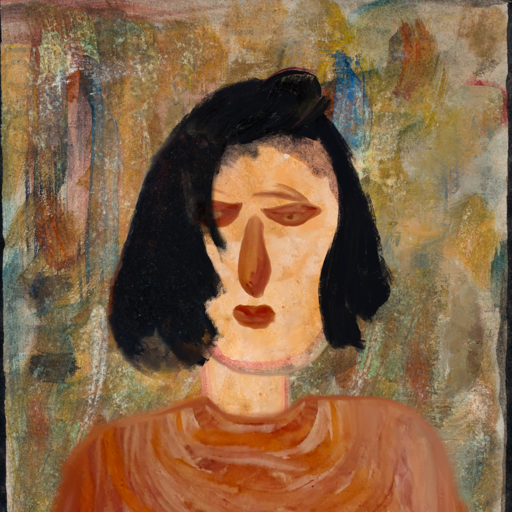
Background: Pipe, Head And Neck Front: Childish, Face Front: Pious_Lady, Bust: Pious_Lady, Hair Front: Mosgoul, Head Accessory: Blank, Second Necklace: Blank, Necklace: Blank, Baby: Blank